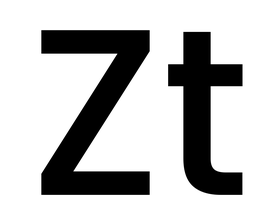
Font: Poppins-Medium